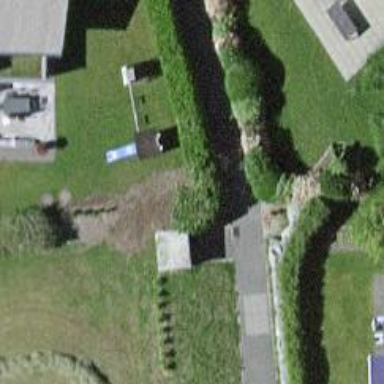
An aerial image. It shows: Hedge barrier.